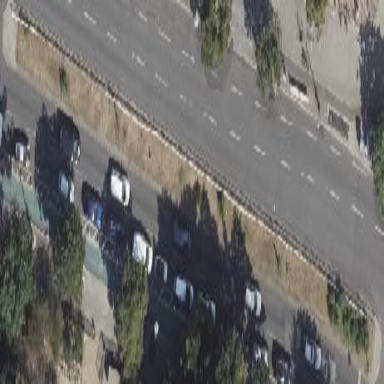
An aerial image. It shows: Kerb serving as barrier.